Interaction volume radius: 5 \u00c5
Interaction volume height: 35 \u00c5
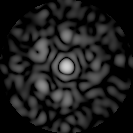
Disorder parameter: 0.7361